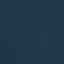
Land use / land cover class: SeaLake